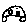
Label: car